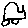
Label: car